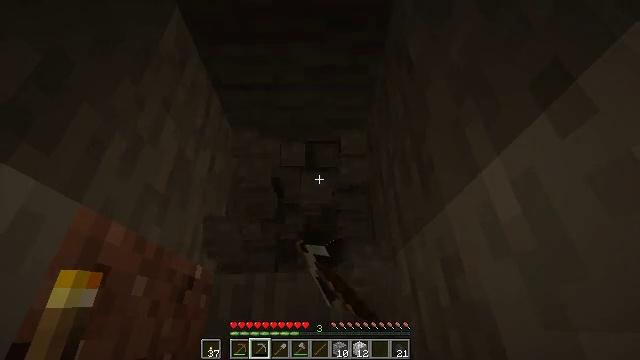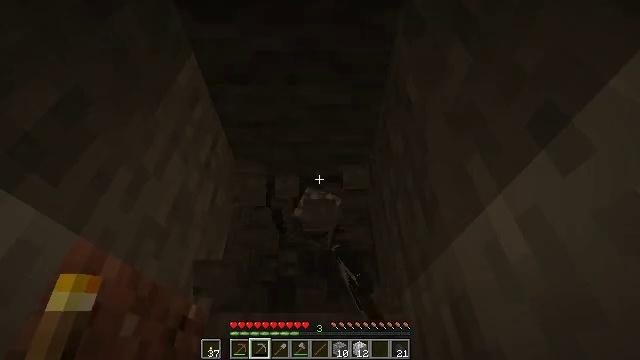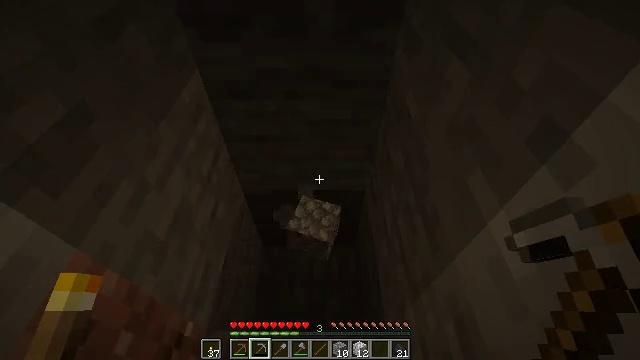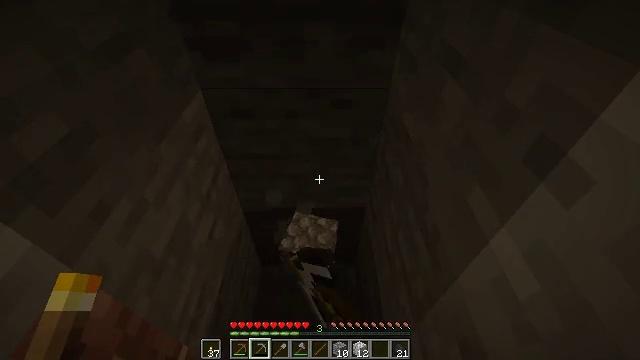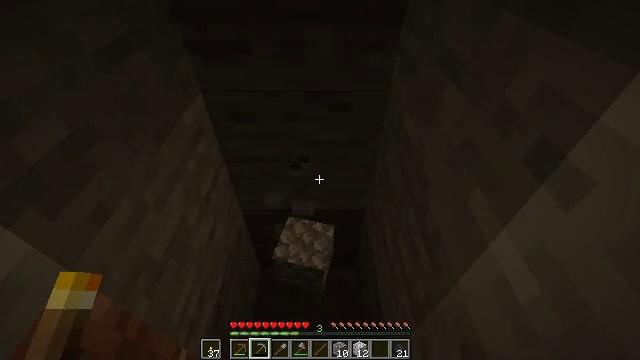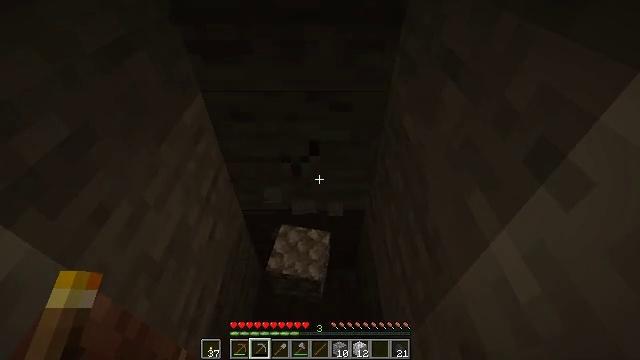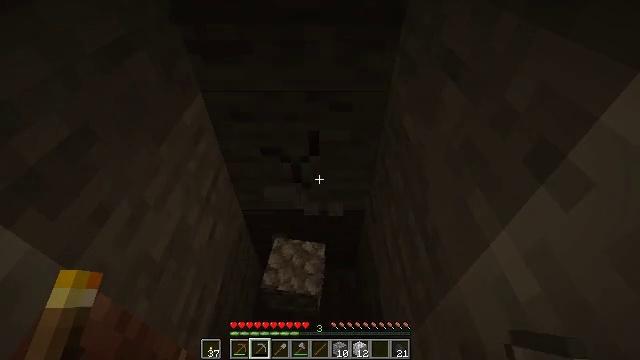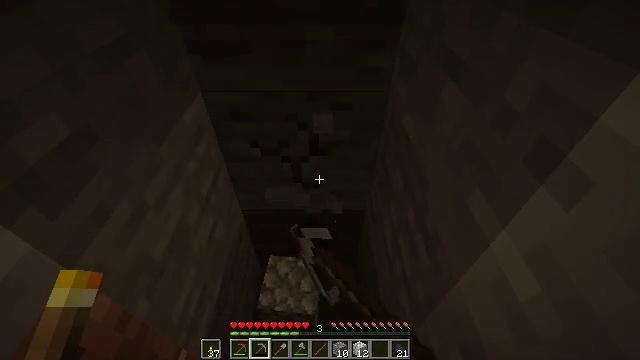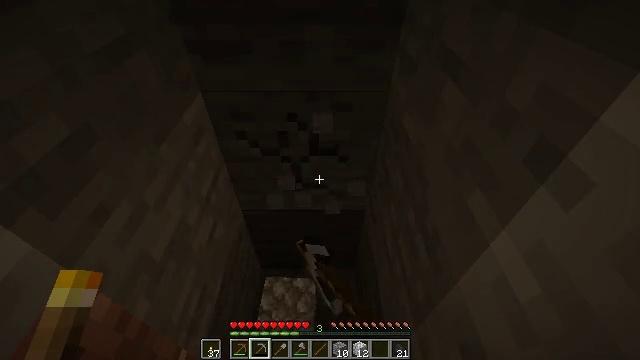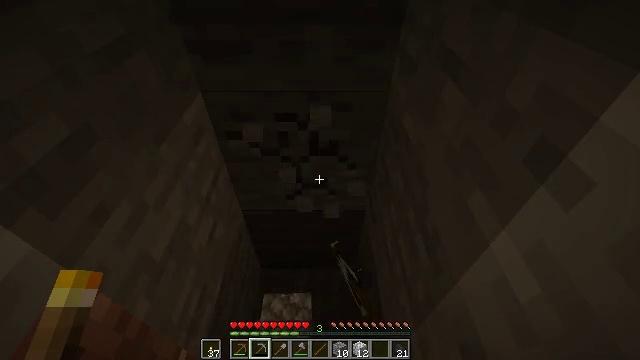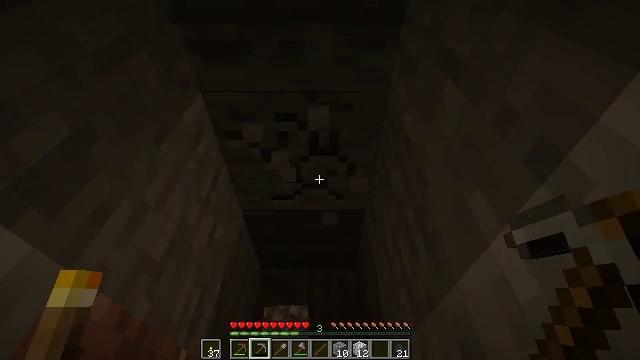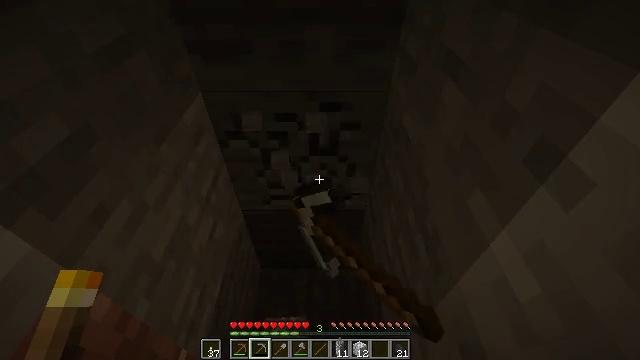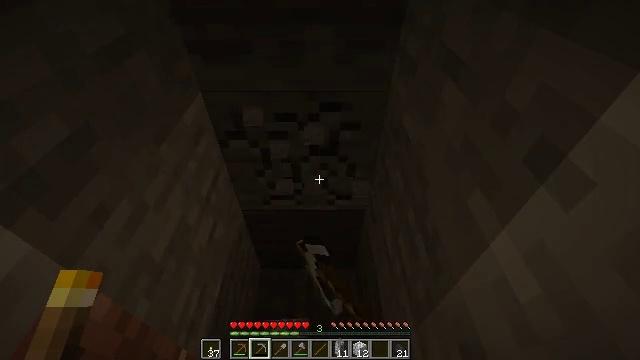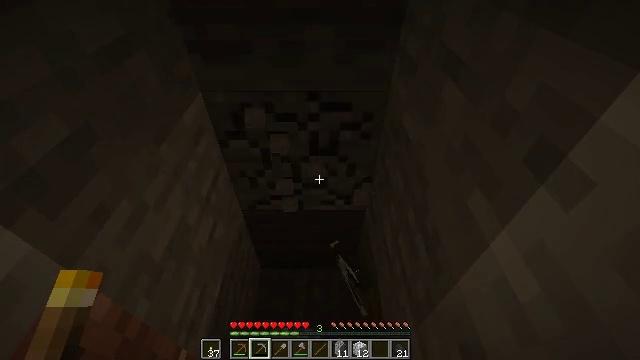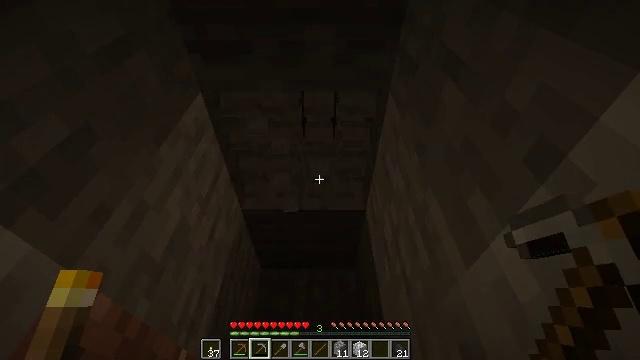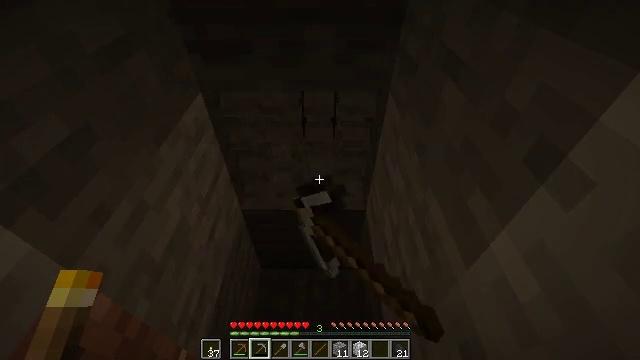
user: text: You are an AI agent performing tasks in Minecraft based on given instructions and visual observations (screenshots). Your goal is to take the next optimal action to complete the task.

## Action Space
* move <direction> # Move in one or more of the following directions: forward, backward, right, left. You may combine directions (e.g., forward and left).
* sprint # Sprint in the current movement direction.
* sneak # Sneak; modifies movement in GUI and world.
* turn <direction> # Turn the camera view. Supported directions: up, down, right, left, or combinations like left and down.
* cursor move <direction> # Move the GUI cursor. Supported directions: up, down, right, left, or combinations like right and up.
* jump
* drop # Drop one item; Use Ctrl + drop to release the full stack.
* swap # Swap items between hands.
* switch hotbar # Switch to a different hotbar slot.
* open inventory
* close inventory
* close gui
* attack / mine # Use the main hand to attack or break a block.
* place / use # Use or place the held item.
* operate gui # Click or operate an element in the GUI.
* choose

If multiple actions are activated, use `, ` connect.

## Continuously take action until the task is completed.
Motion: motion action
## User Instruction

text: Harvest stone in the caves.
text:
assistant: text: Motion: turn up, attack / mine
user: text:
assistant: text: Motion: turn up, attack / mine
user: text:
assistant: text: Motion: turn up, attack / mine
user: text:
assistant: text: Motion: attack / mine
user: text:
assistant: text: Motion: attack / mine
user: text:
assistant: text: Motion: attack / mine
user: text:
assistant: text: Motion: attack / mine
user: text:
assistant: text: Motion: attack / mine
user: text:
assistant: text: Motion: attack / mine
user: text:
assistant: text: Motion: attack / mine
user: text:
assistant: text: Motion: attack / mine
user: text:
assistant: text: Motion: attack / mine
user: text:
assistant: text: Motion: attack / mine
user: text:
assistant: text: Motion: attack / mine
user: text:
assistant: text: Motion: attack / mine
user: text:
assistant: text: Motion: attack / mine
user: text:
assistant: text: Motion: attack / mine
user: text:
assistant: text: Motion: attack / mine
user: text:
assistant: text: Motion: attack / mine
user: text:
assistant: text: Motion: attack / mine
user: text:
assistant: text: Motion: turn down, attack / mine
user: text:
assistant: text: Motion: turn down, attack / mine
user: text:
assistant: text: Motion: turn up, attack / mine
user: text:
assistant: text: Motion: attack / mine
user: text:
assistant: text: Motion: attack / mine
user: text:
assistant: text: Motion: attack / mine
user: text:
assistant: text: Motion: attack / mine
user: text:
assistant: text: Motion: attack / mine
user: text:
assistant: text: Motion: attack / mine
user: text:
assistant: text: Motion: attack / mine